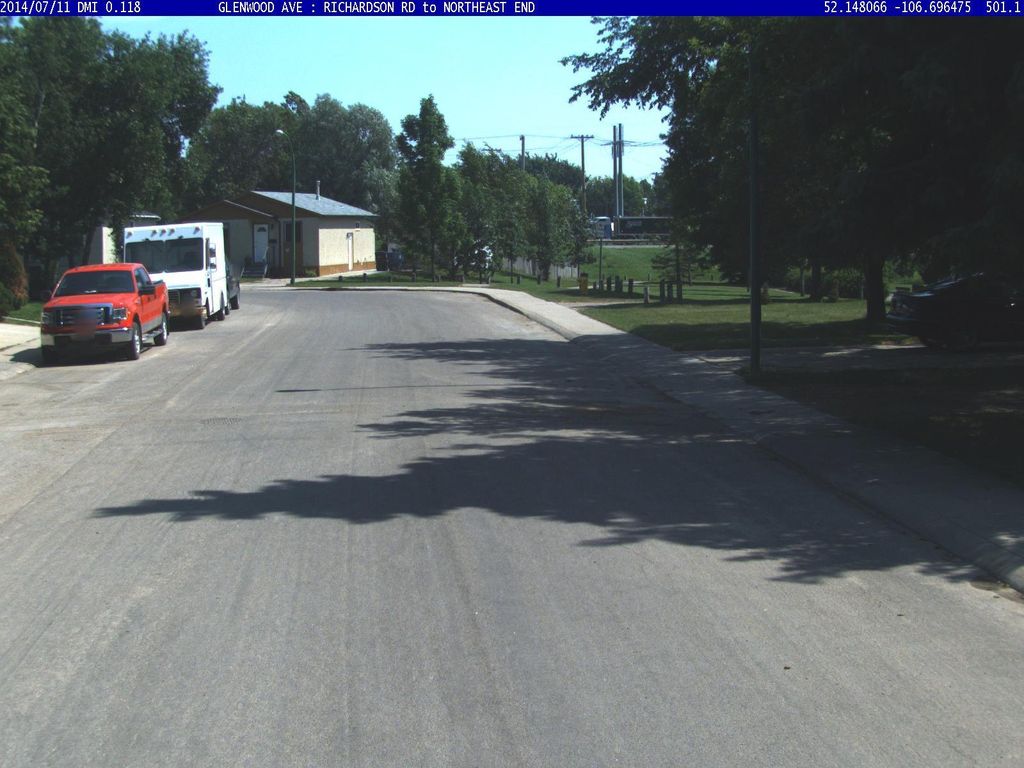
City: saskatoon